Aerial crown-view tile of a tropical tree (Barro Colorado Island, Panama), acquired 20250414:
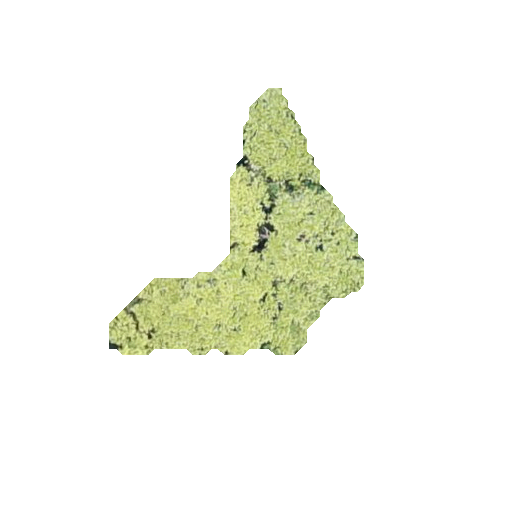
Species: Alseis blackiana
GBIF accepted scientific name: Alseis blackiana
Crown area: 46.6 m²